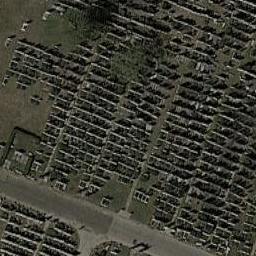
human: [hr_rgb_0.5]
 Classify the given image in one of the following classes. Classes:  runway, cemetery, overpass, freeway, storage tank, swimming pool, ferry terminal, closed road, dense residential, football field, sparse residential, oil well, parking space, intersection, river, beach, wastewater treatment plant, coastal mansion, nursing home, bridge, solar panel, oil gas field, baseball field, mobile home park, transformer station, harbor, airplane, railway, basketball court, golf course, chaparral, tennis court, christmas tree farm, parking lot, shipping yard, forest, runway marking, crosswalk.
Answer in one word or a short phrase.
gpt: cemetery